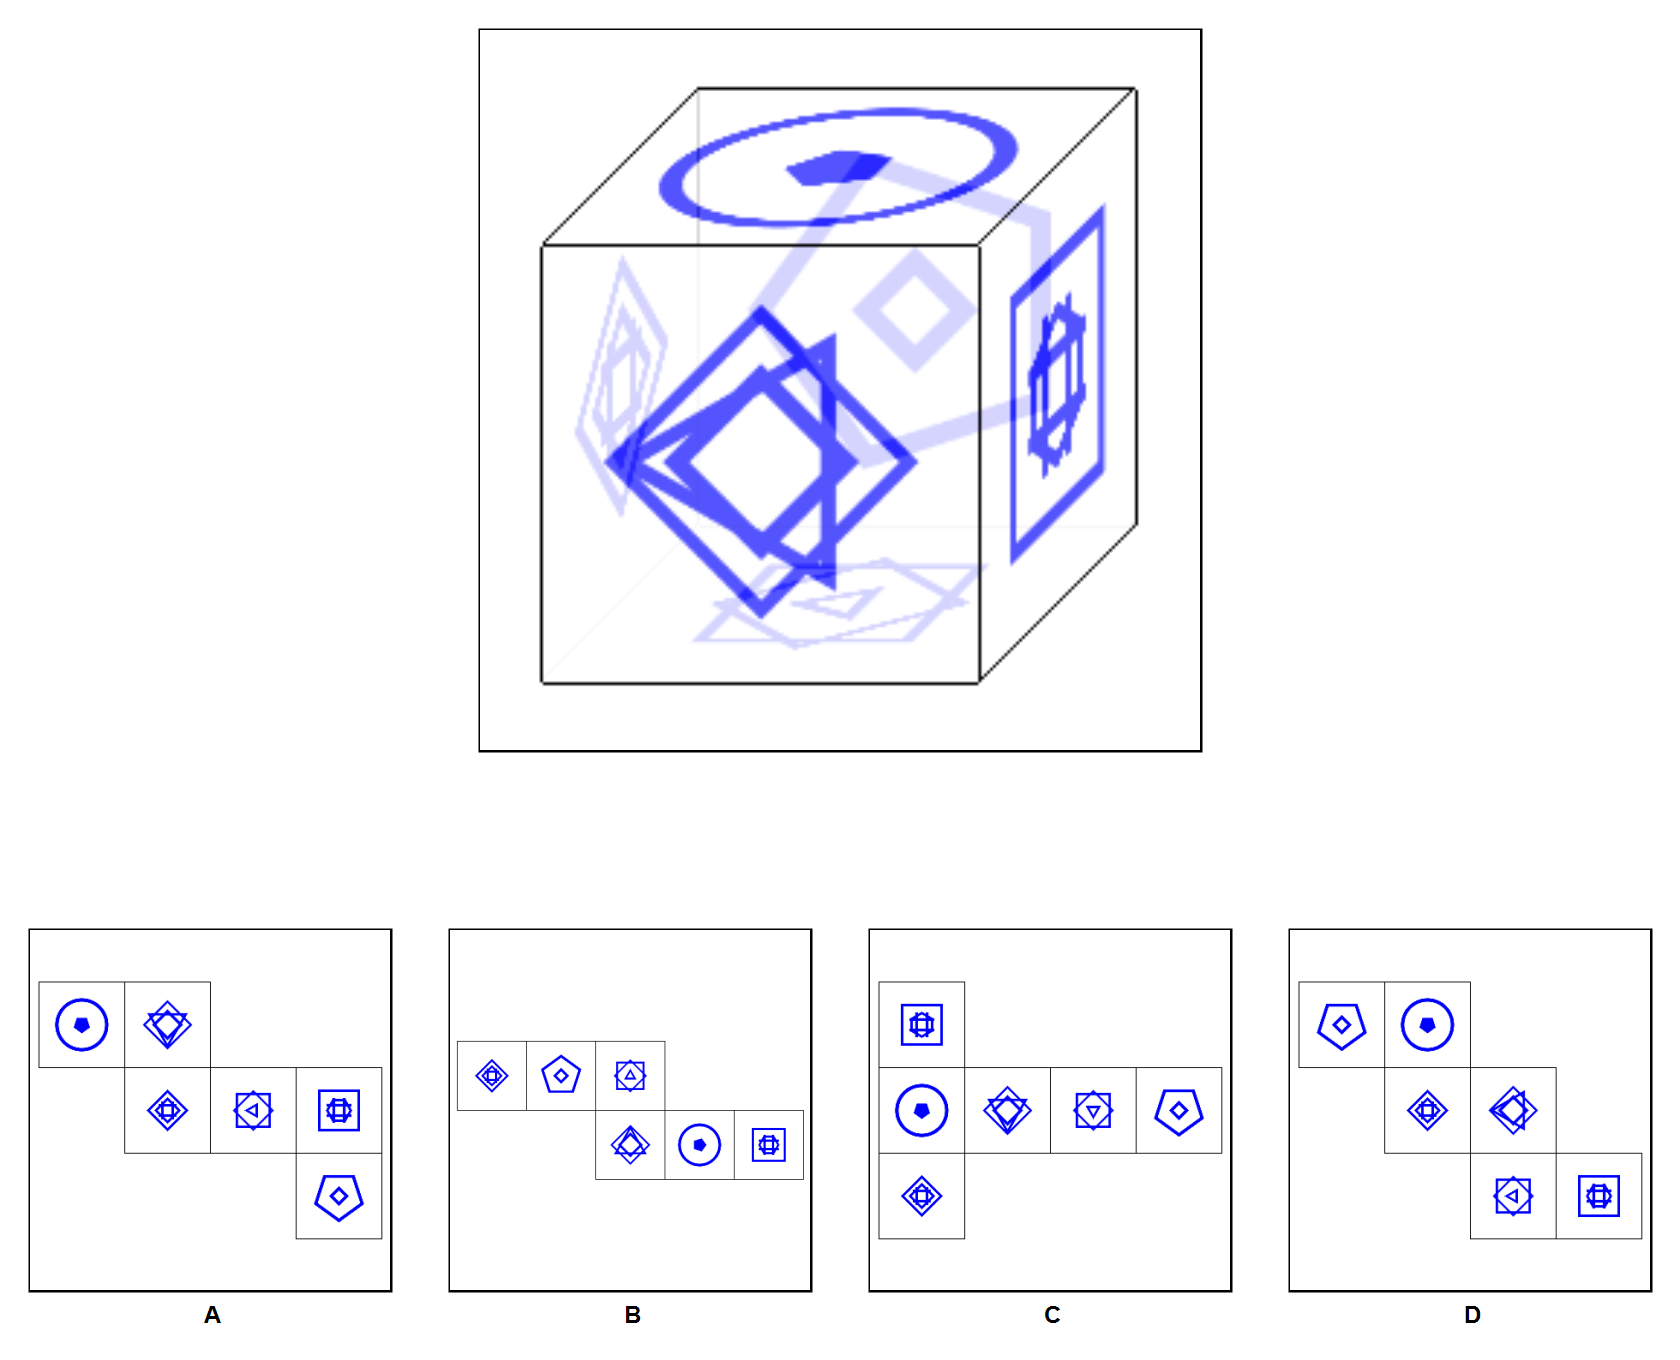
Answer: B